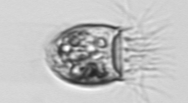
Label: Balanion